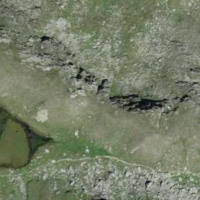
EUNIS habitat code: 26
Species observed at this site:
Jacobaea incana